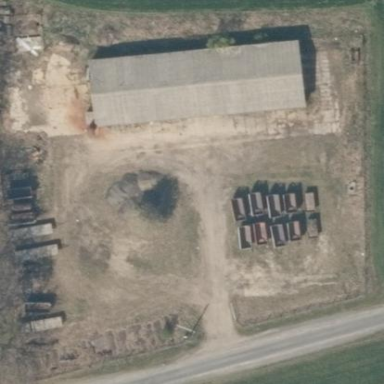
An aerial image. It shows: Farmyard area.